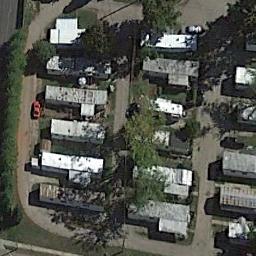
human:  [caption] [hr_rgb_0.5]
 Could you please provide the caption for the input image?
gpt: Behind the mobile homes park is a wood .

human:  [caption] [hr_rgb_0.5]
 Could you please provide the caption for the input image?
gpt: The mobile home park is on the grass next to the road .

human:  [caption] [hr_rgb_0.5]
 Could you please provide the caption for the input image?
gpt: The mobile home park has some mobile homes arranged in lines and some trees are among these mobile homes .

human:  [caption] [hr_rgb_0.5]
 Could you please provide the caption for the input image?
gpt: There are many buildings of different shapes and sizes in the mobile home parks .

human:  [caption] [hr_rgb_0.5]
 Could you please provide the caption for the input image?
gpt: There are some buildings and trees in the mobile home park .